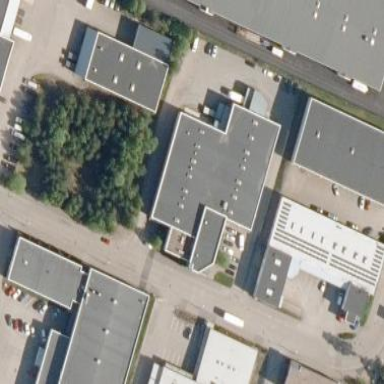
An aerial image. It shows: Warehouse building.